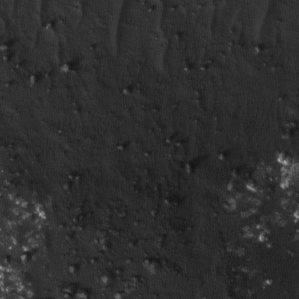
Label: non_frost